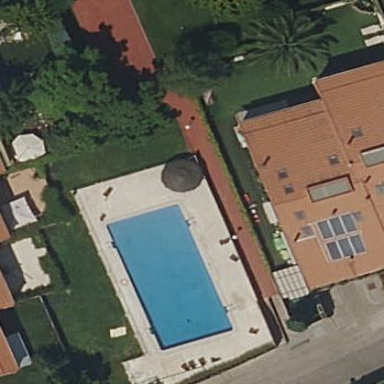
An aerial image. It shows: Swimming pool located in leisure land.